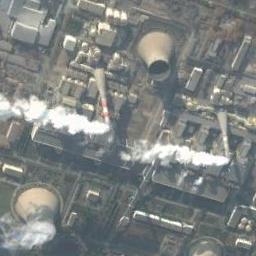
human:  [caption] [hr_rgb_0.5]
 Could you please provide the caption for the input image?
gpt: The thermal power station is next to some buildings with white mist above .

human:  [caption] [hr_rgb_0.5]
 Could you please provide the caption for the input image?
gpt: There are many buildings next to the thermal power station .

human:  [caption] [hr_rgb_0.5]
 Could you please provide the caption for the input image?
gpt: In the thermal power station, there are neatly planned plants and equipment  Two cooling towers emit steam and two chimneys emit smoke .

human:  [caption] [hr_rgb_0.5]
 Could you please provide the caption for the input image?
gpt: There are two thermal power stations next to the buildings .

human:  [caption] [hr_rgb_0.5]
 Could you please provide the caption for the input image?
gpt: There are many buildings and several chimneys on the thermal power station .